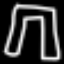
Label: pants